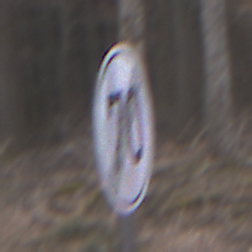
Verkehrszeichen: EndeGeschwindigkeit70
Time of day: Midday
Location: Outdoor (Nature)
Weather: Overcast
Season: Autumn
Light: Natural